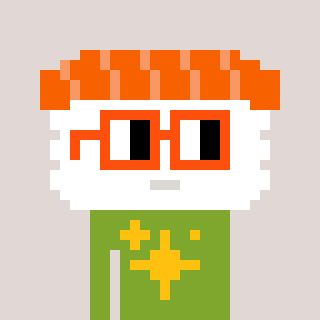
a pixel art character with square orange glasses, a nigiri-shaped head and a slimegreen-colored body on a warm background